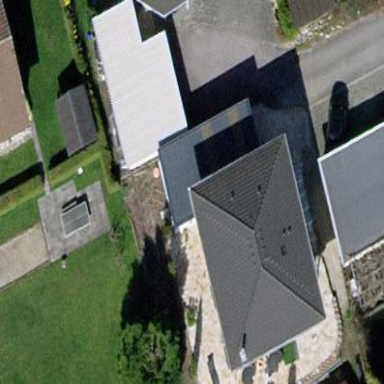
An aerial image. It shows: Group of garages.